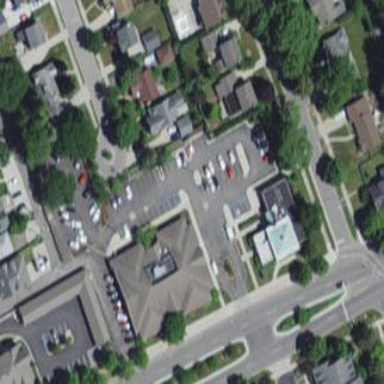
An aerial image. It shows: Healthcare clinic.